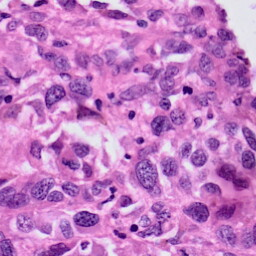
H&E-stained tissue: Skin